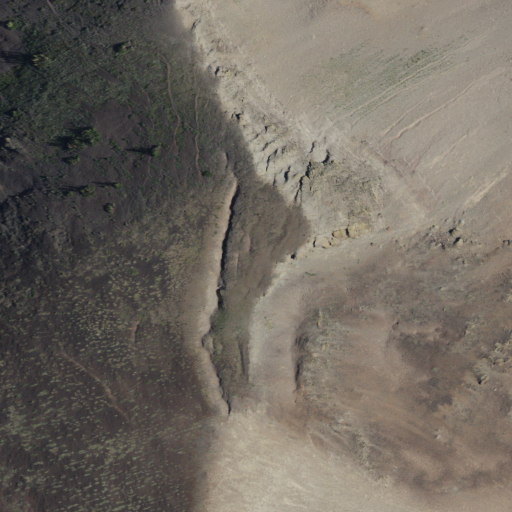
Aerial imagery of mountain in California named Elephants Back containing shrub and evergreen forest